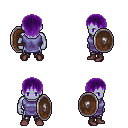
a pixel art fantasy rpg character, male body template, dark elf, purple skin, chain tabard jacket, metal pants, purple plain hairstyle, maroon shoes, shield, four views (front, back, left, right), 2x2 character sprite sheet, small pixel art, hard edges, no anti-aliasing